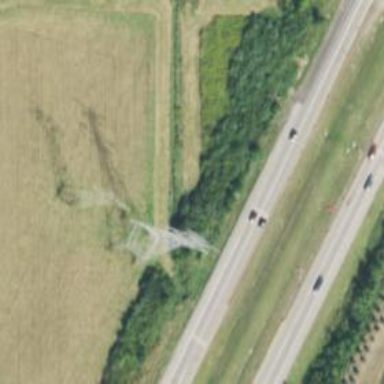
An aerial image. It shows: Lattice structure tower used for power transmission.